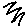
Label: zigzag